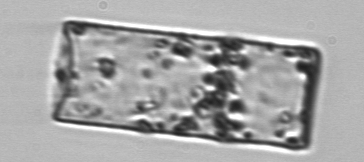
Label: Guinardia_flaccida